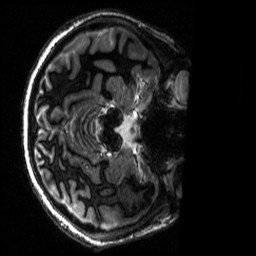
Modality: MP2RAGE
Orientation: axial
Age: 21
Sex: female
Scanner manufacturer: siemens
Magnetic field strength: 6.98 T
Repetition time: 6 s
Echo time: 0.00283 s